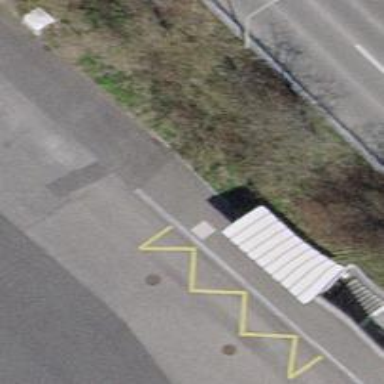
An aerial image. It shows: Platform with shelter for public transport.